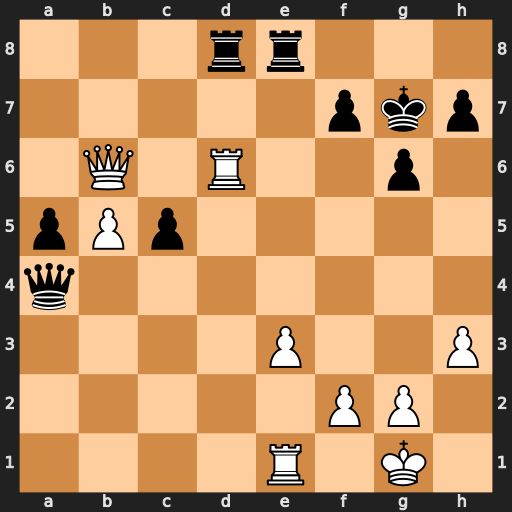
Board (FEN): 3rr3/5pkp/1Q1R2p1/pPp5/q7/4P2P/5PP1/4R1K1
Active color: w
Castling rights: -
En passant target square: -
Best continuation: Rxd8 Rxd8 Qxd8